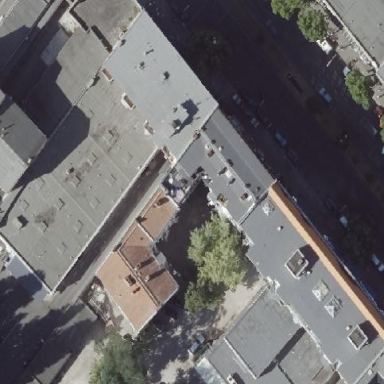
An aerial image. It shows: Grey flat-roofed residential building.